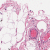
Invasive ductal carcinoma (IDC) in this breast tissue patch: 0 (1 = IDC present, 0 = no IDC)